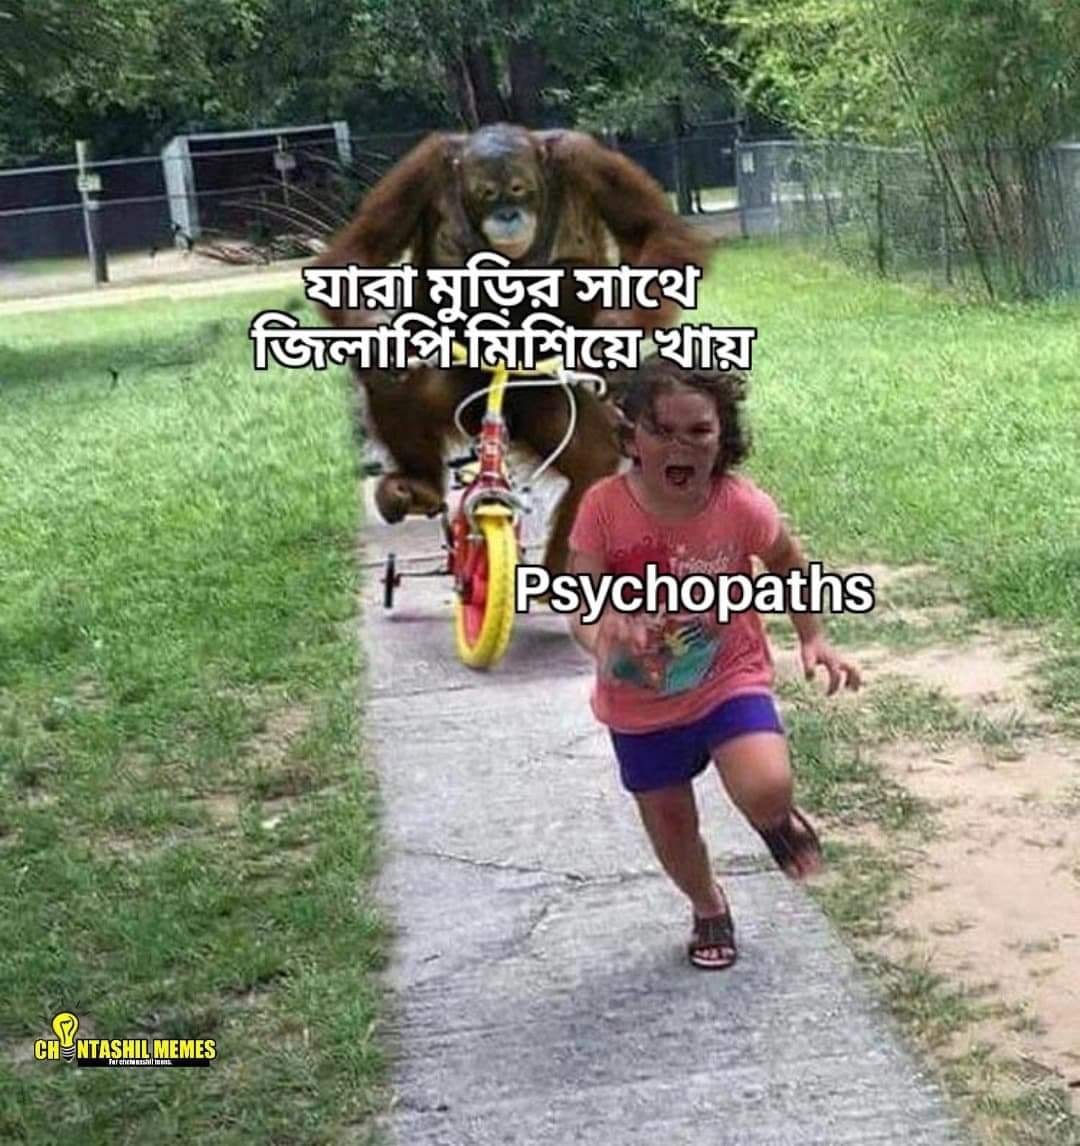
Caption: যারা মুড়ির সাথে জিলাপি মিশিয়ে খায়    Psychopaths
Label: hate